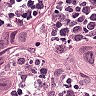
Metastatic tissue present: yes